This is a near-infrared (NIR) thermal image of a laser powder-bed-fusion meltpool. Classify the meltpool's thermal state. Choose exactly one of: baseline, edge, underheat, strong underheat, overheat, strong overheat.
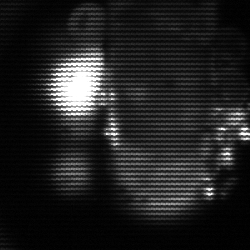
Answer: strong underheat